Interaction volume radius: 10 \u00c5
Interaction volume height: 25 \u00c5
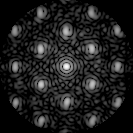
Disorder parameter: 0.3047